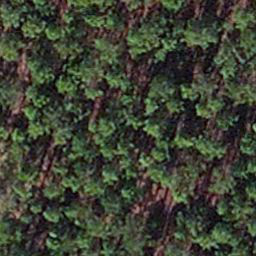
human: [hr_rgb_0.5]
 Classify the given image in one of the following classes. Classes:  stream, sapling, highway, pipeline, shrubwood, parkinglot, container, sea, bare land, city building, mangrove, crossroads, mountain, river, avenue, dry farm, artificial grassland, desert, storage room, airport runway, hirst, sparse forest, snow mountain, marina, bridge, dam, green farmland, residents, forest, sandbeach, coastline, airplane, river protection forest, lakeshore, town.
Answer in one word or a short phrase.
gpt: sapling